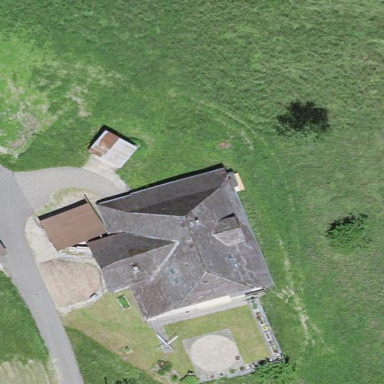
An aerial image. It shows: Farm building.